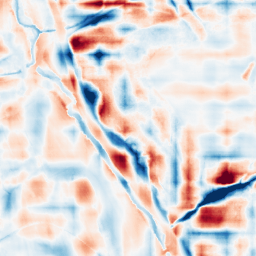
Category: wavelet
Decomposition family: wavelet_reverse_biorthogonal
Decomposition parameters: wavelet: rbio4.4
level: 5
Upsampling method: sinc_hamming
Upsampling parameters: scale: 8
kernel_size: 16
Upsampling scale: 8